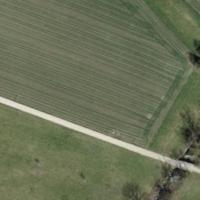
EUNIS habitat code: 25
Species observed at this site:
Cichorium intybus
Filipendula ulmaria